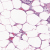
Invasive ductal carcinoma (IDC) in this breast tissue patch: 1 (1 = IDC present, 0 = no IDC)